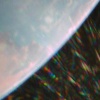
Label: sunburn